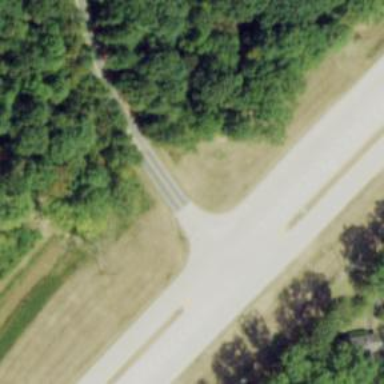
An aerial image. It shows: Primary highway.